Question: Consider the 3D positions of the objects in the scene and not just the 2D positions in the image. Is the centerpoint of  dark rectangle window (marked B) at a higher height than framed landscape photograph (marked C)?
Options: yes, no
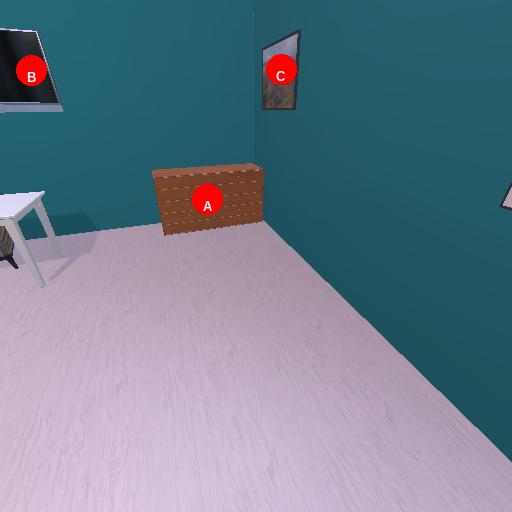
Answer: yes